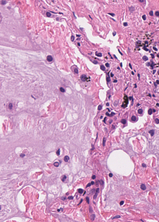
Tumor epithelial tissue: no
Tumor-associated stroma tissue: no
Normal tissue: yes